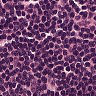
Metastatic tissue present: no